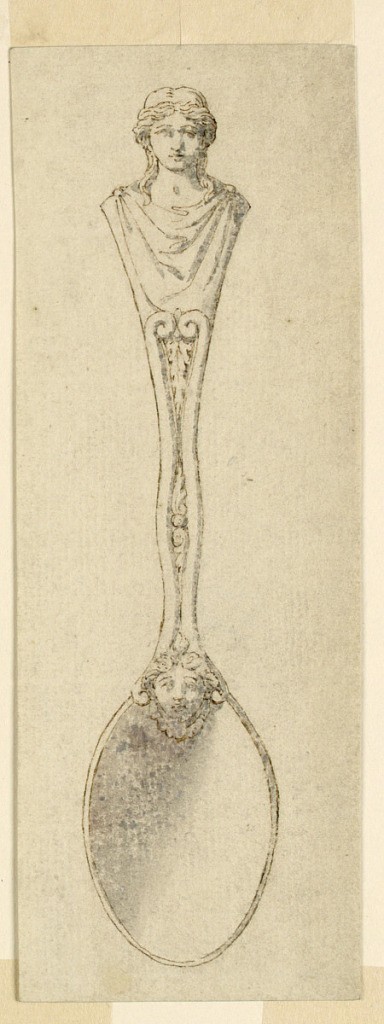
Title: Spoons
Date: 1825–50
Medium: Pen, sepia, brush, gray water color
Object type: Drawing
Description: At the transition of the bowl into the handle, on the front, is the head of a woman.  The handle is terminating in a herm representing the figure of a woman.